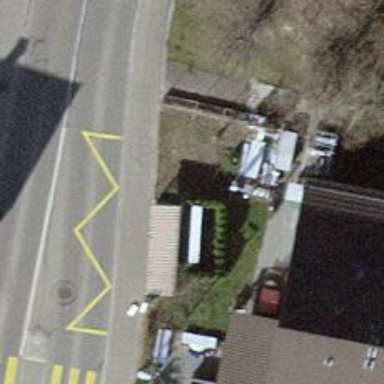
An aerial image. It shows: Bus stop with sheltered platform for public transport.